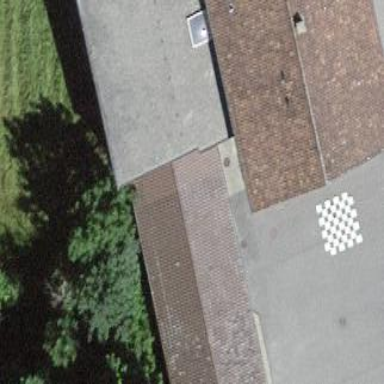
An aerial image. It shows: Garage building.